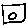
Label: square